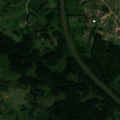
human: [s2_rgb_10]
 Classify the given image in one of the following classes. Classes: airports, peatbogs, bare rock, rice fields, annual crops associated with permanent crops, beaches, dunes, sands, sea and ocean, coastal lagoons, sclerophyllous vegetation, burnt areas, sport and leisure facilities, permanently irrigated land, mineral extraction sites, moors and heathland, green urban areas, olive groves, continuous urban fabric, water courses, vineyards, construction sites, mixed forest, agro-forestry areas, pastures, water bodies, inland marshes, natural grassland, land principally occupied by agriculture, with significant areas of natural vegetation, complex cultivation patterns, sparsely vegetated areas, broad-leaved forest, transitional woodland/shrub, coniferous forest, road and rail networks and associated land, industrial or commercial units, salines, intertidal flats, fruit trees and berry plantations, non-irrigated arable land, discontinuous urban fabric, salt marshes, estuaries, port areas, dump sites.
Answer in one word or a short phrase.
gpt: complex cultivation patterns, land principally occupied by agriculture, with significant areas of natural vegetation, broad-leaved forest, mixed forest